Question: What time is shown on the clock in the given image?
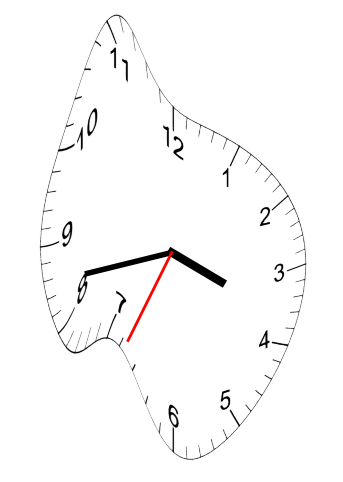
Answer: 03:42:34